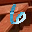
Label: 6